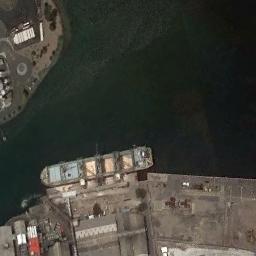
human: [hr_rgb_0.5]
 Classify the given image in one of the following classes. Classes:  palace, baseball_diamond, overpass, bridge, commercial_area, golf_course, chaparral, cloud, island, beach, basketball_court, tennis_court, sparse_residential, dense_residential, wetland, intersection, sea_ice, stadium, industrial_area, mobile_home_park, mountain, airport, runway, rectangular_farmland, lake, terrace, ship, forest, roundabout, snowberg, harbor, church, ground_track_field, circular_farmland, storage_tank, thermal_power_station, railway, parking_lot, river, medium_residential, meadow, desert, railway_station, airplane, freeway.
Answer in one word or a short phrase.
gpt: ship